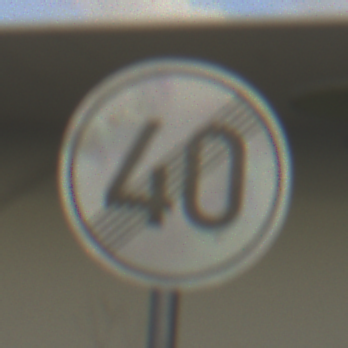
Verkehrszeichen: EndeGeschwindigkeit40
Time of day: MorningAfternoon
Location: Outdoor (Suburban)
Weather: PartlyCloudy
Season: NotSpecified
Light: Natural